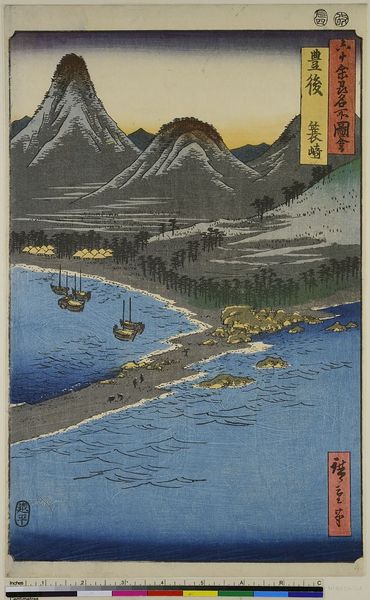
Titel: Die Provinz Bungo: Minosaki, Blatt 62 aus der Serie: Berühmte Orte der rund 60 Provinzen
Künstler: Utagawa Hiroshige
Standort: Hamburg
Institution: Museum für Kunst und Gewerbe Hamburg
Schlagwörter: blau, himmel, wasser, bäume, landschaft, grau, ebene, boot, holzschnitt, schiffe, wellen, berge, gebirge, dorf, damm, kutter, striche, vulkan, druckgraphik, druckgrafik, chinesisch, zeit, farbholzschnitt, anlagen, landschaftsdarstellung, edo, strohdächer, reproduktionen, druckerzeugnisse, küste, ukiyo